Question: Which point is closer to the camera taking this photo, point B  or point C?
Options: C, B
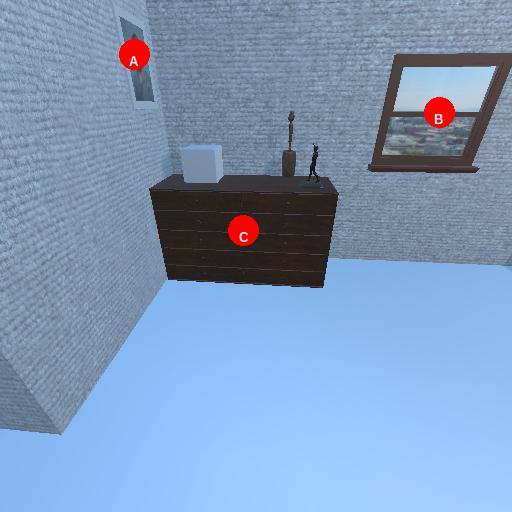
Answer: C